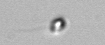
Label: nanoplankton_mix